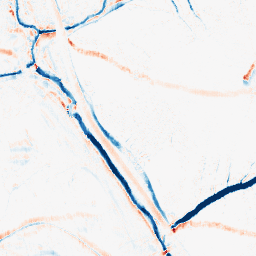
Category: morphological
Decomposition family: morphological_ellipse
Decomposition parameters: operation: average
width: 10
height: 5
Upsampling method: quartic
Upsampling parameters: scale: 2
Upsampling scale: 2